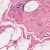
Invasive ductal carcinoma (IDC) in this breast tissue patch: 0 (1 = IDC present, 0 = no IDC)